Question: I'm working on an ios app and I'm new to it. So, I'm getting this error. What I'm trying to do is when a user first registers on the app, their username is stored locally on the phone using NSUserdefault.
Now if they close the app and reopen it the app goes through the first view controller and in the viewdidload method it checks if the length of the USUserdefault is greater than zero and if yes go to the main activity by perform a segue call. However I get that error when I run it.
This is what I did on my storyboard.

This is the code in the firstviewcontroller
'''
- (void)viewDidLoad
{
[super viewDidLoad];
// Do any additional setup after loading the view, typically from a nib.
NSUserDefaults *prefs = [NSUserDefaults standardUserDefaults]; NSString *user = [prefs stringForKey:@"userName"];
if(user.length>0){
NSLog(@"Going straight to main %s", "Yes");
[self performSegueWithIdentifier:@"startMain" sender:self];
}
}
'''
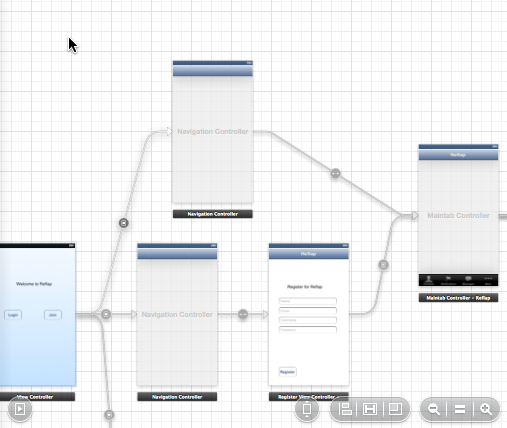
Answer: All you have to do is move the method to viewDidAppear:
'''
-(void)viewDidAppear:(BOOL)animated {
[super viewDidAppear:animated];
NSUserDefaults *prefs = [NSUserDefaults standardUserDefaults]; NSString *user = [prefs stringForKey:@"userName"];
if(user.length>0){
NSLog(@"Going straight to main %s", "Yes");
[self performSegueWithIdentifier:@"startMain" sender:self];
}
}
'''